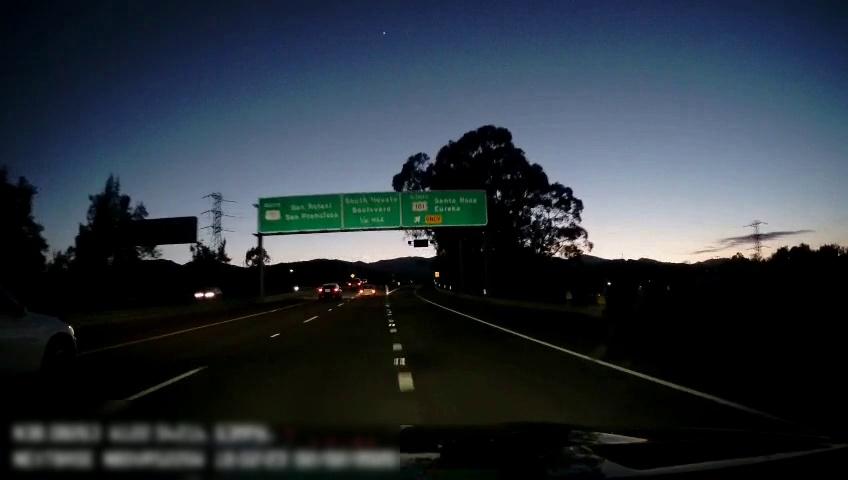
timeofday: Dusk/Dawn/Twilight
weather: Other
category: Drivable Space
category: Vehicles | Car
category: Vehicles | Car
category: Vehicles | Car
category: Vehicles | SUV
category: Lanes | Alternate Lane
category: Lanes | Current Lane
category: Lanes | Alternate Lane
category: Lanes | Alternate Lane
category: Lanes | Alternate Lane
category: Traffic | Signs
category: Traffic | Signs
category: Traffic | Signs